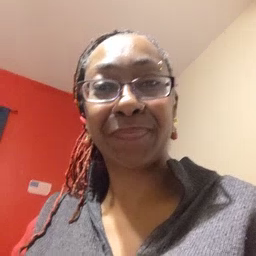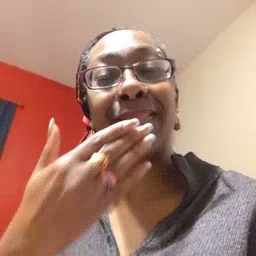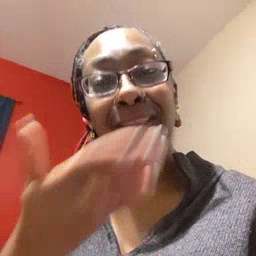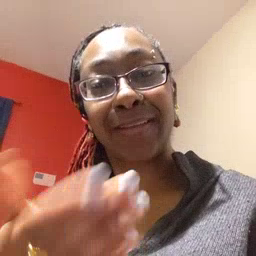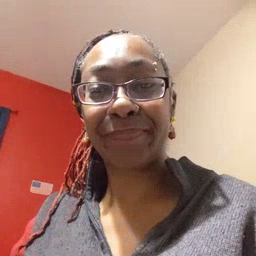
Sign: thankyou